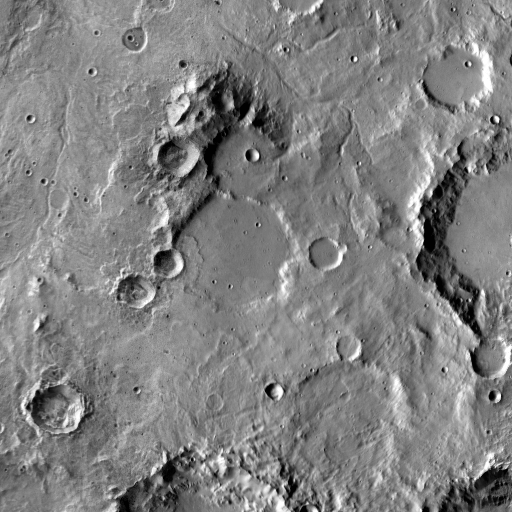
Crater classes present: Background, Other, Layered, Buried, Secondary